Field crop: tomato
Growth stage: 1
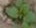
Species: solanum